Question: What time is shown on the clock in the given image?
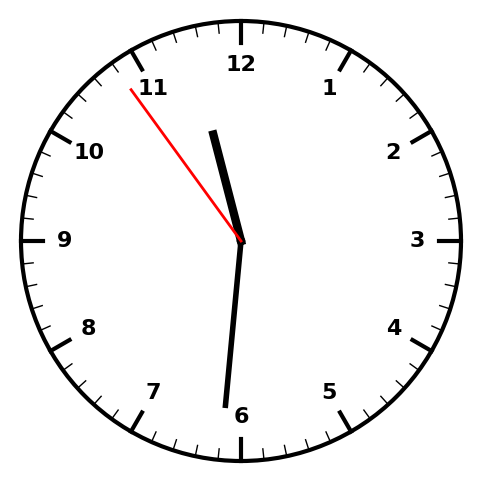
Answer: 11:30:54